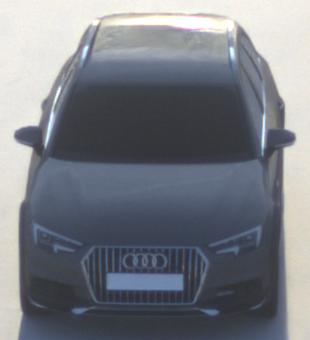
Make: Audi
Model: A4 Allroad 45 TFSI
Detailed model: A4 (B9) allroad
Model produced from: 2019/02
Model produced until: 2019/05
Doors: 5
Color: gray
Road condition: dry road
Daytime: sunrise or sunset
Contrast: low contrast